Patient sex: F
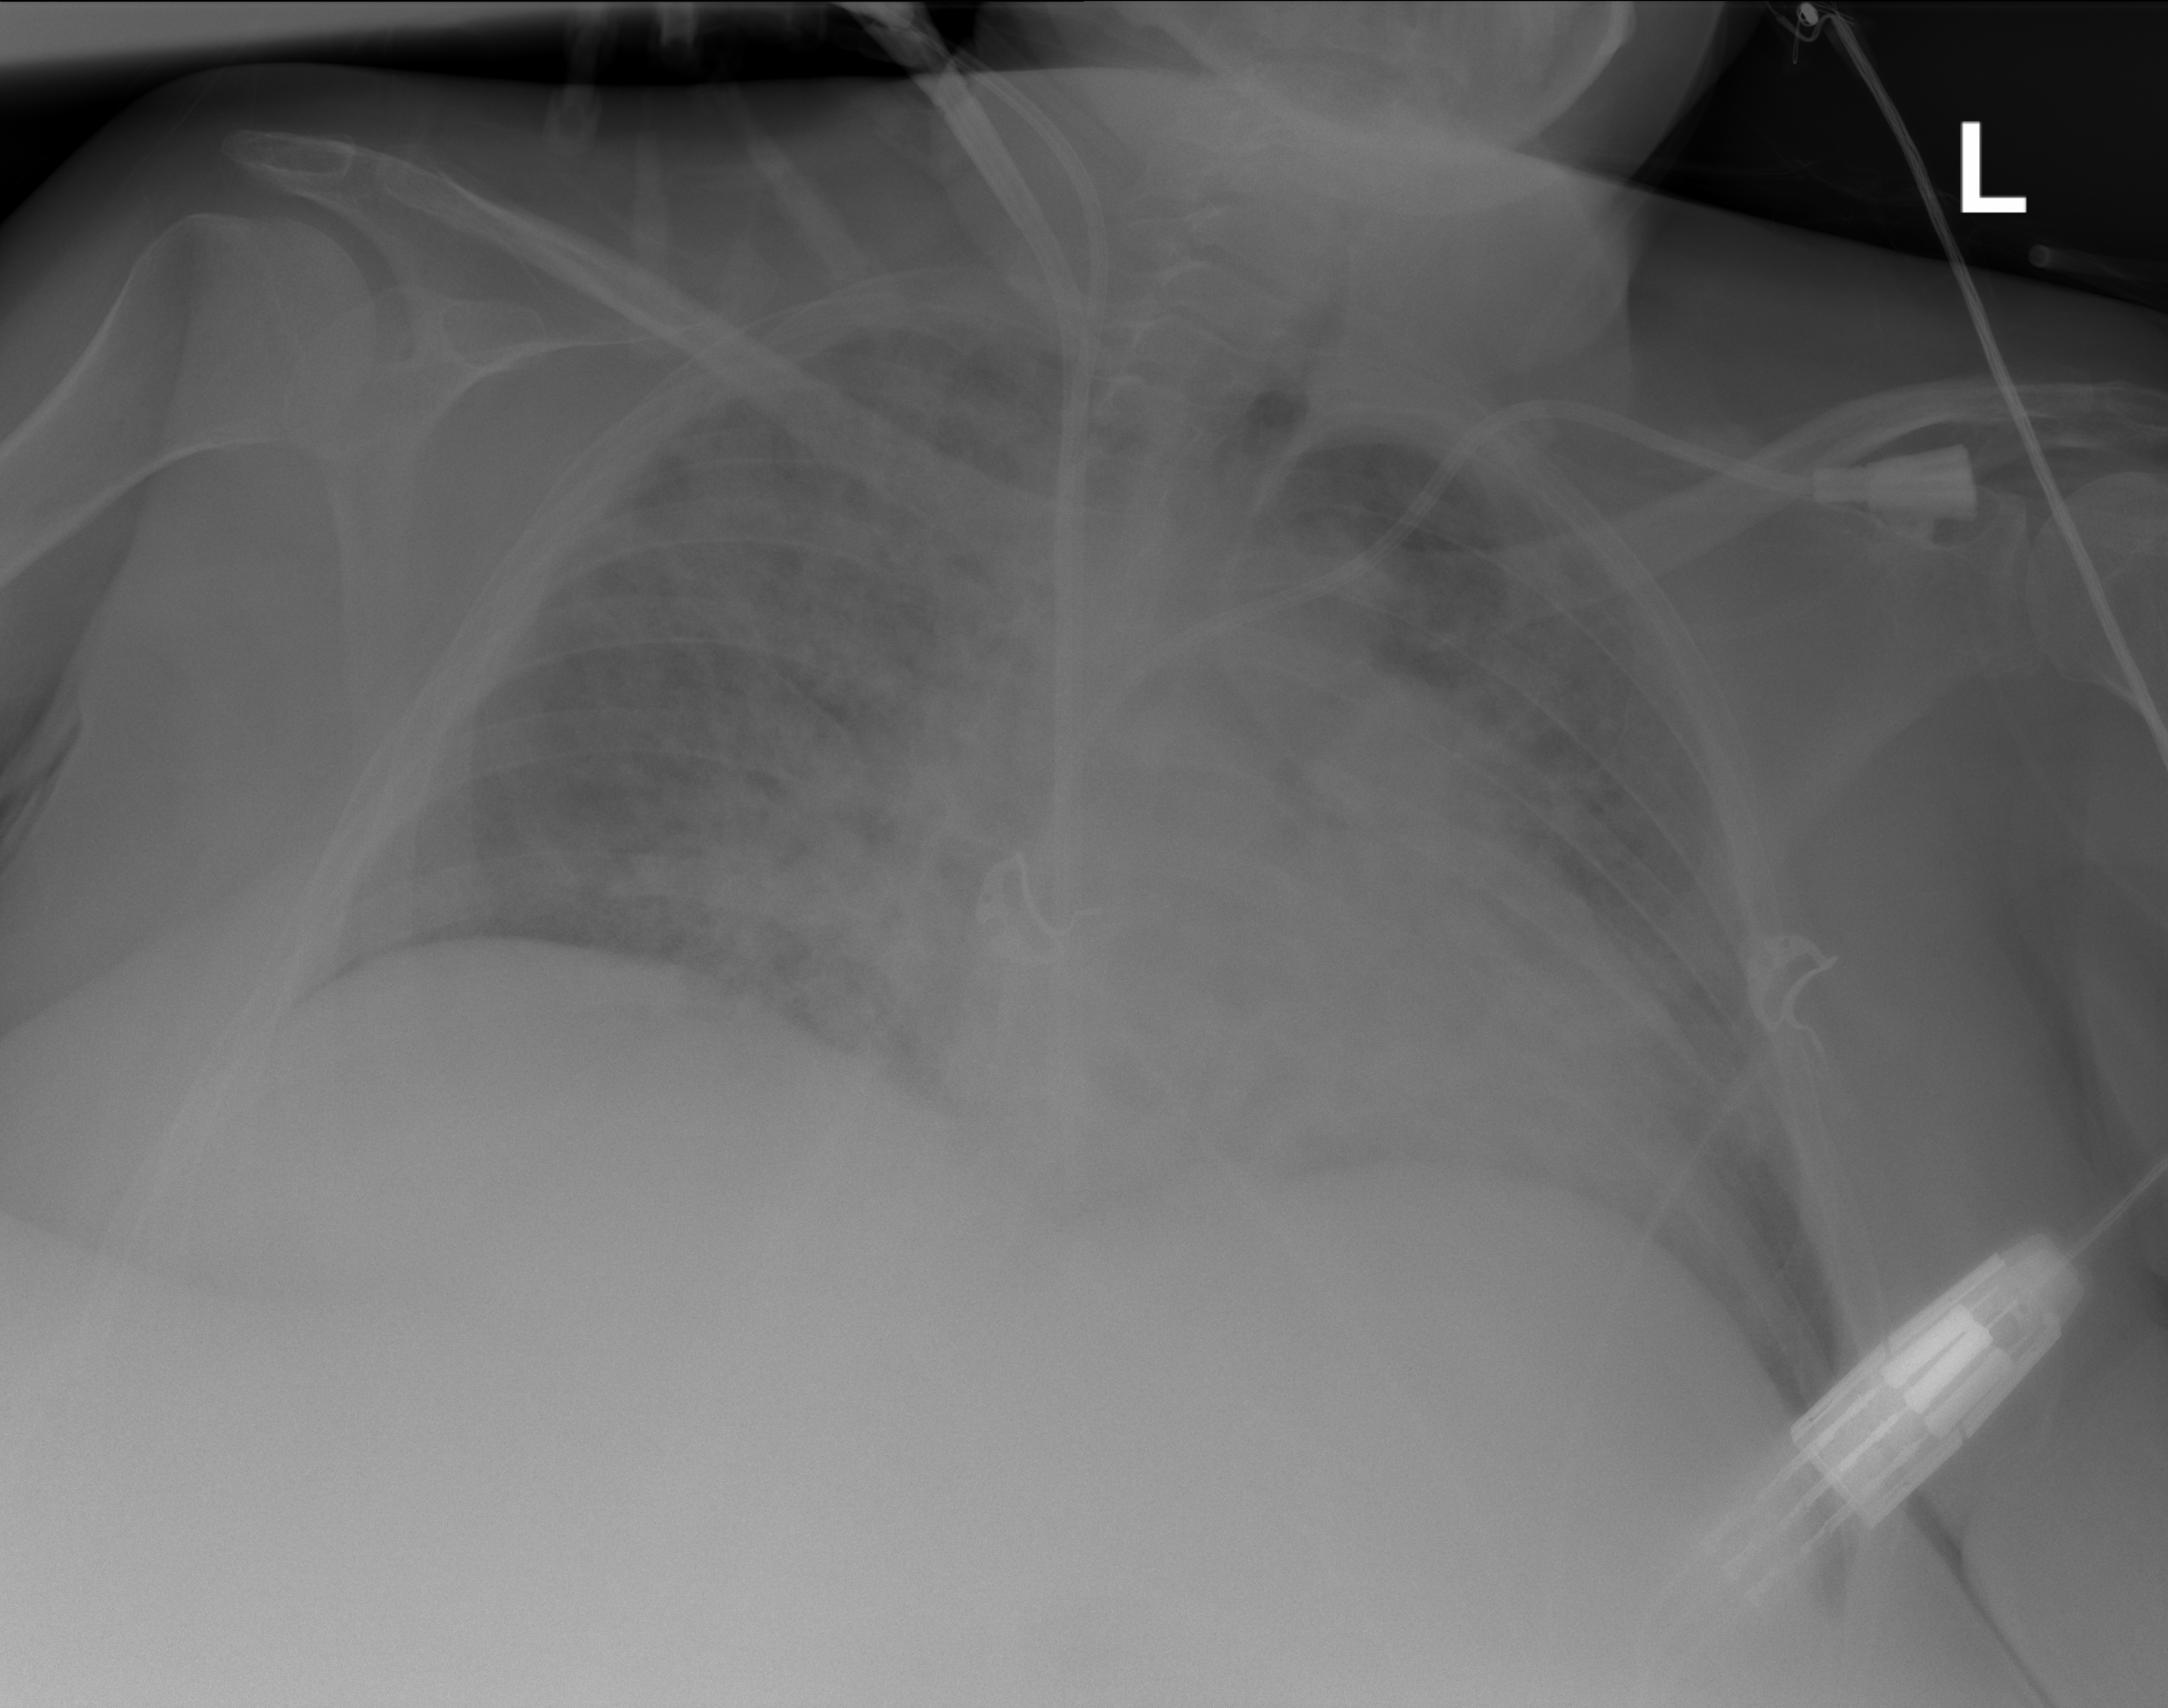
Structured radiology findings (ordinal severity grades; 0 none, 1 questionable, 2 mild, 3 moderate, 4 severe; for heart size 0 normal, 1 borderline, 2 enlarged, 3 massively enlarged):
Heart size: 0
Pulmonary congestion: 3
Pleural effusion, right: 2
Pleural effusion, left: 2
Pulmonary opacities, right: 3
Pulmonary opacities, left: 3
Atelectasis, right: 2
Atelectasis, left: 2